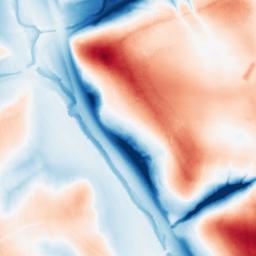
Category: trend_removal
Decomposition family: local_polynomial
Decomposition parameters: window_size: 101
degree: 3
Upsampling method: cubic_catmull_rom
Upsampling parameters: scale: 4
Upsampling scale: 4